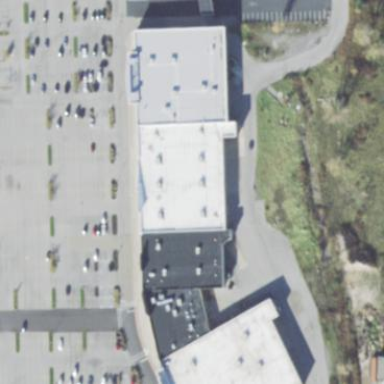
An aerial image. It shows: Retail building.